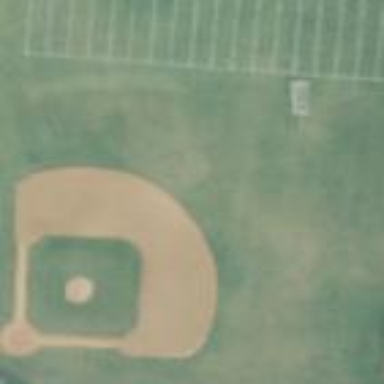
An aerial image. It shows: Baseball pitch for leisure and sports activities.